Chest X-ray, AP view. Patient: 43 years old, sex M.
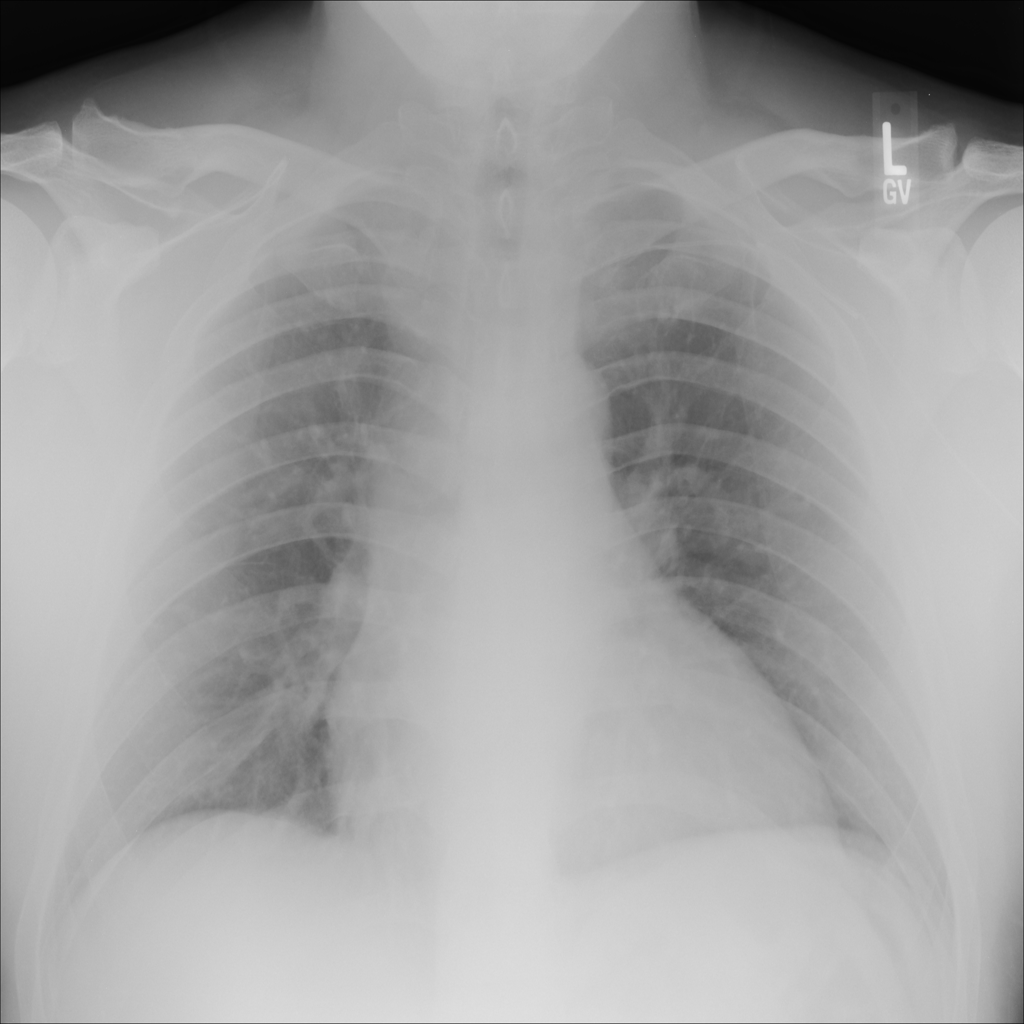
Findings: No Finding